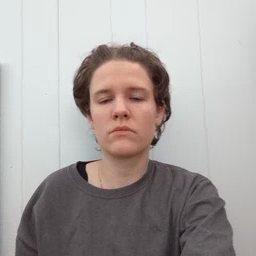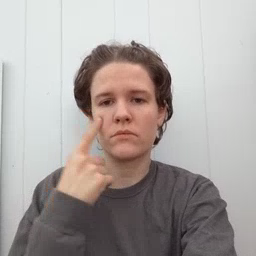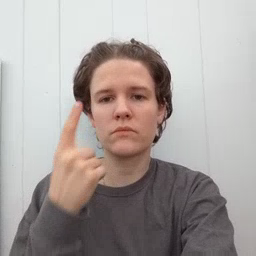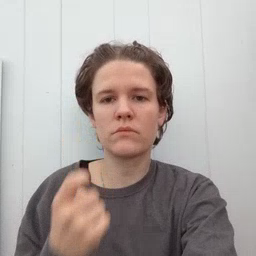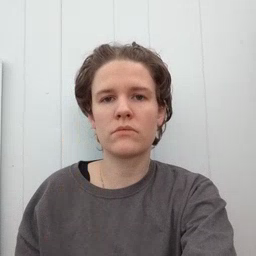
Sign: cry